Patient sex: M
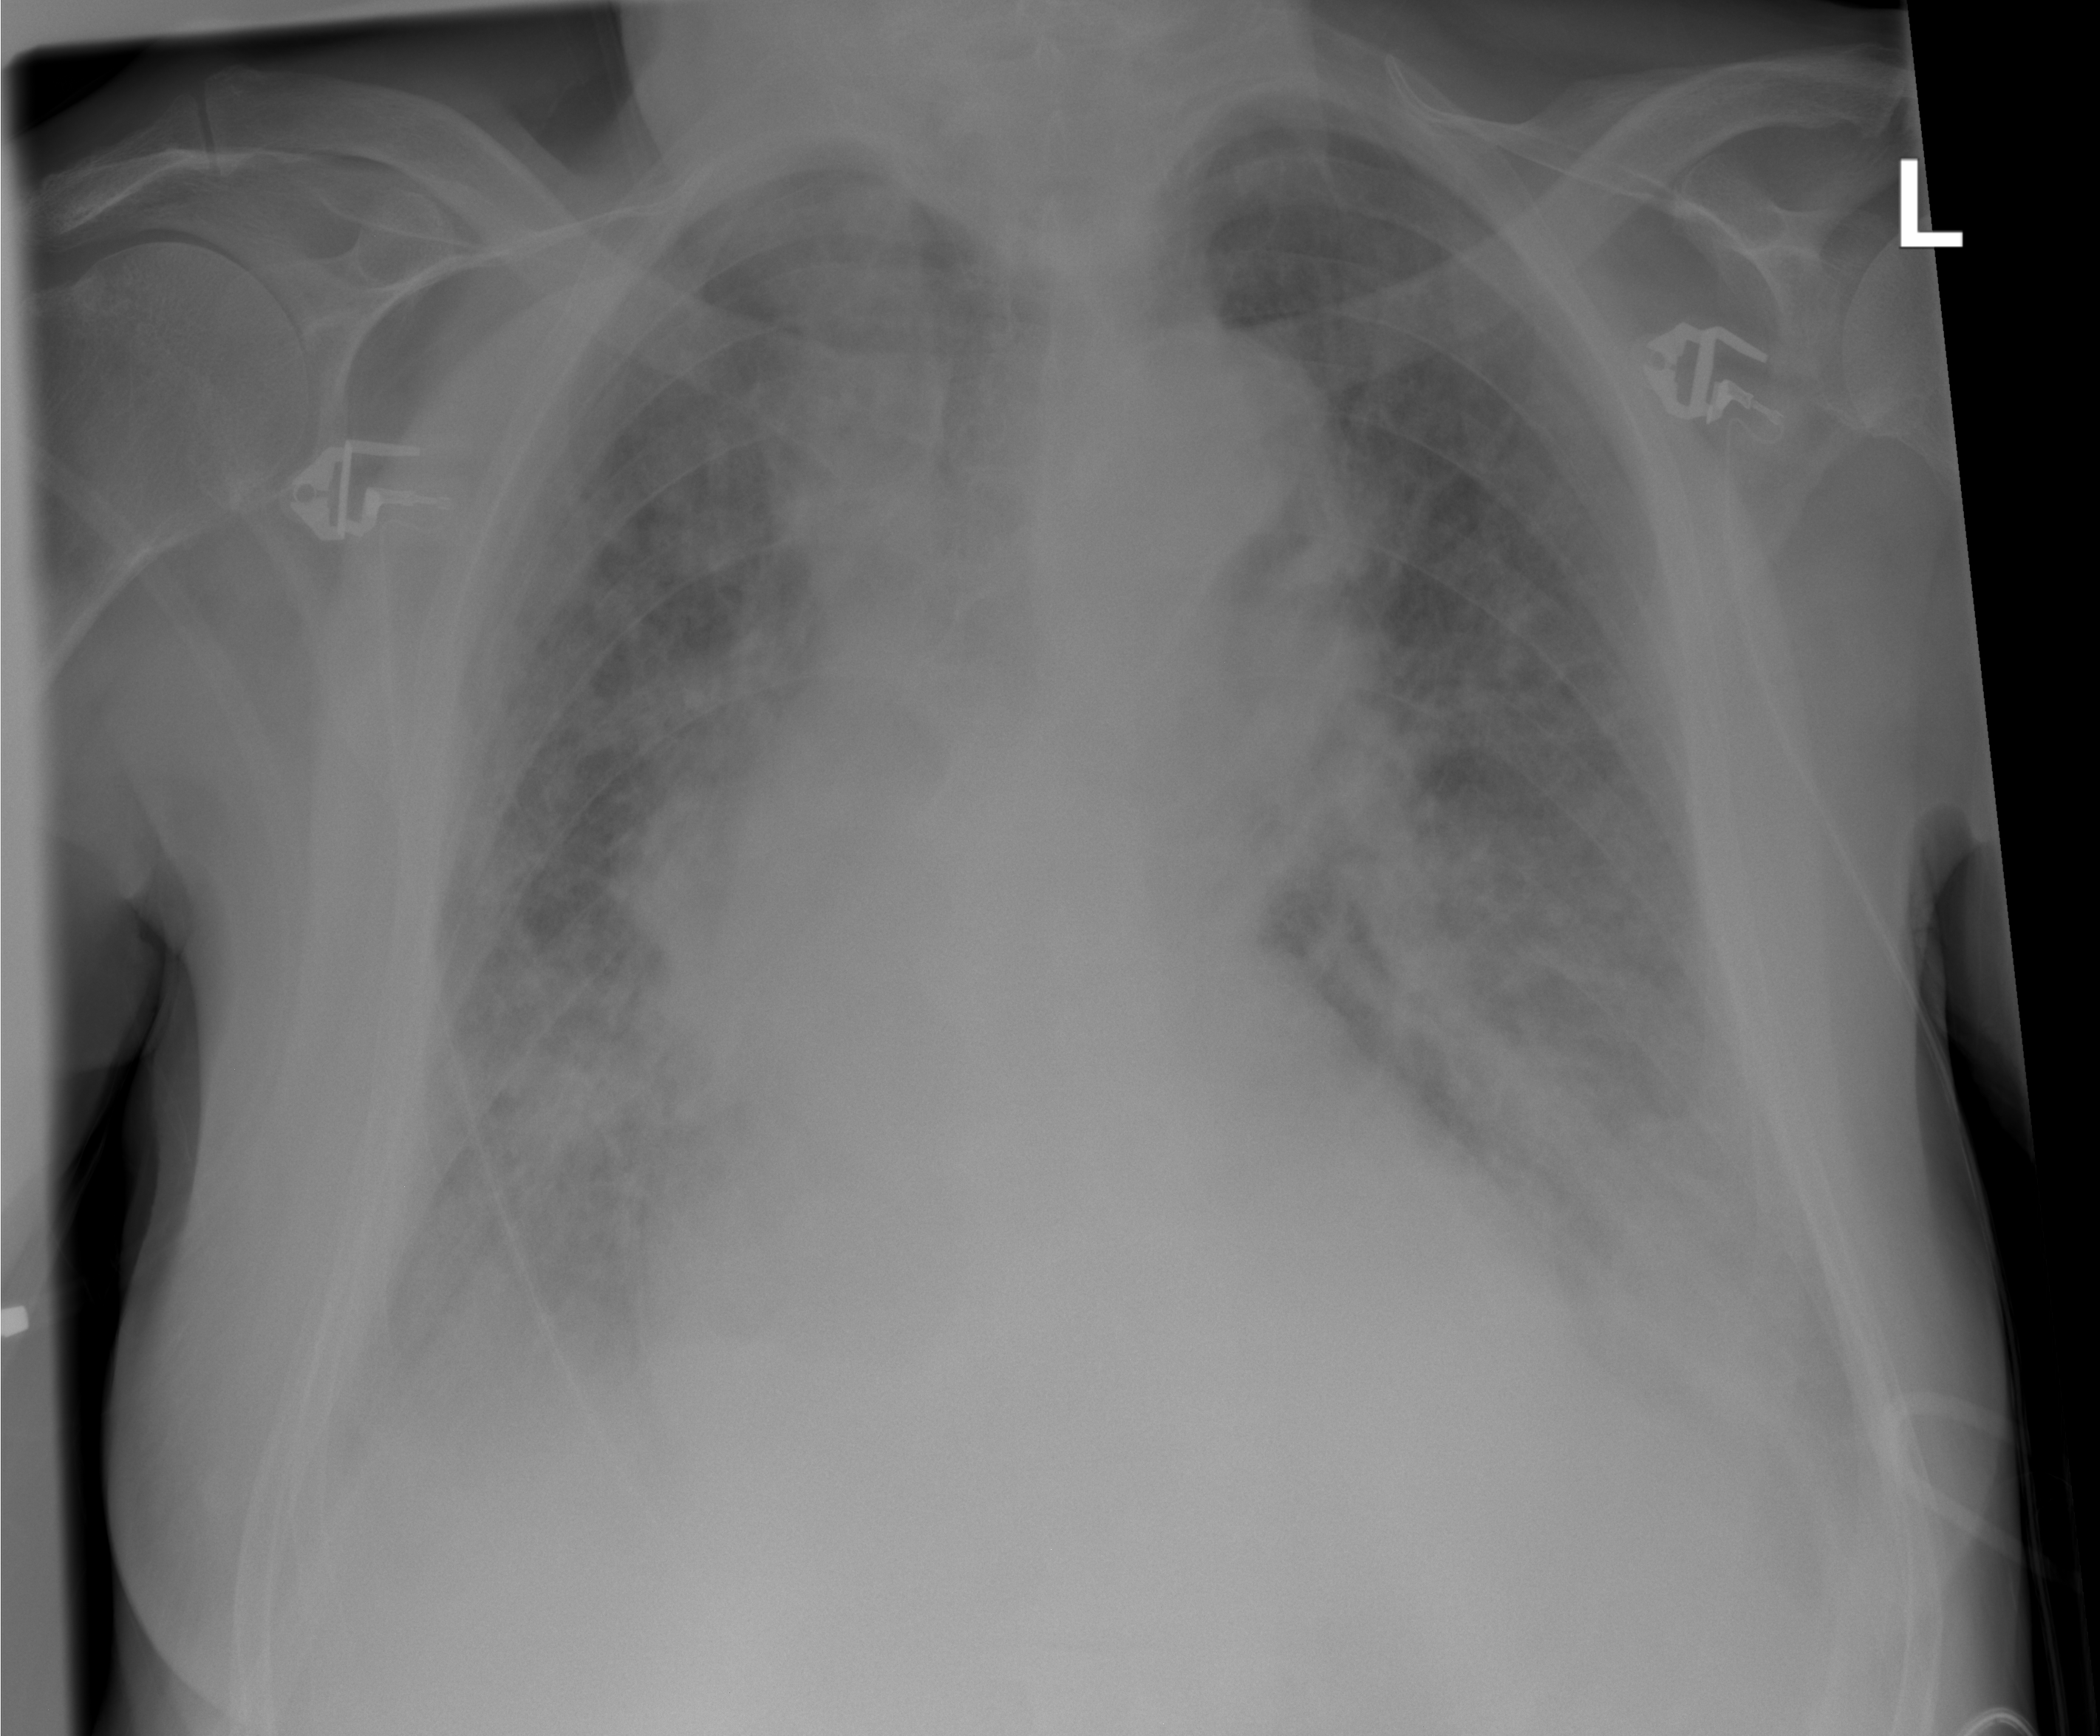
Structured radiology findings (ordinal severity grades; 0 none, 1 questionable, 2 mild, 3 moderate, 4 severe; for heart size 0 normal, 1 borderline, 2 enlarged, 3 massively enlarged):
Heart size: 2
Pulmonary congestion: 2
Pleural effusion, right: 2
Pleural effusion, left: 2
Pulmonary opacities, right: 2
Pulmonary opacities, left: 2
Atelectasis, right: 0
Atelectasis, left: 0